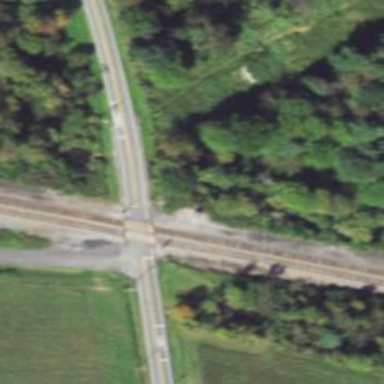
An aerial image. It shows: Level crossing along the railway.